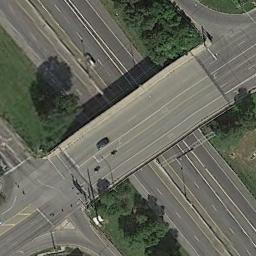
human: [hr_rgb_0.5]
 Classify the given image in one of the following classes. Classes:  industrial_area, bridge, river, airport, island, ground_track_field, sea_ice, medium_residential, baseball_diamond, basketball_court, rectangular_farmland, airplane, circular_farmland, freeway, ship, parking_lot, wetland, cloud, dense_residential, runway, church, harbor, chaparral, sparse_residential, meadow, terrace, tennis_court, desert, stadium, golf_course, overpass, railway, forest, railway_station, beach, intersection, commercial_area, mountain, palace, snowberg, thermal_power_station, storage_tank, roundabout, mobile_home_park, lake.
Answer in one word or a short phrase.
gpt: overpass